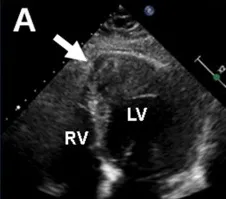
Echocardiography and cardiac magnetic resonance imaging (cMRI) in the proband's father (II-1) (upper and middle panel) and sister (III-1) (lower panel). (A-C) Echocardiography showed left ventricular hypertrophy and apical echogenic mass or dense trabeculation and apical septal aneurysm (arrow) in the proband's father.
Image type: radiology (ultrasound)